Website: lowes
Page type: receipt
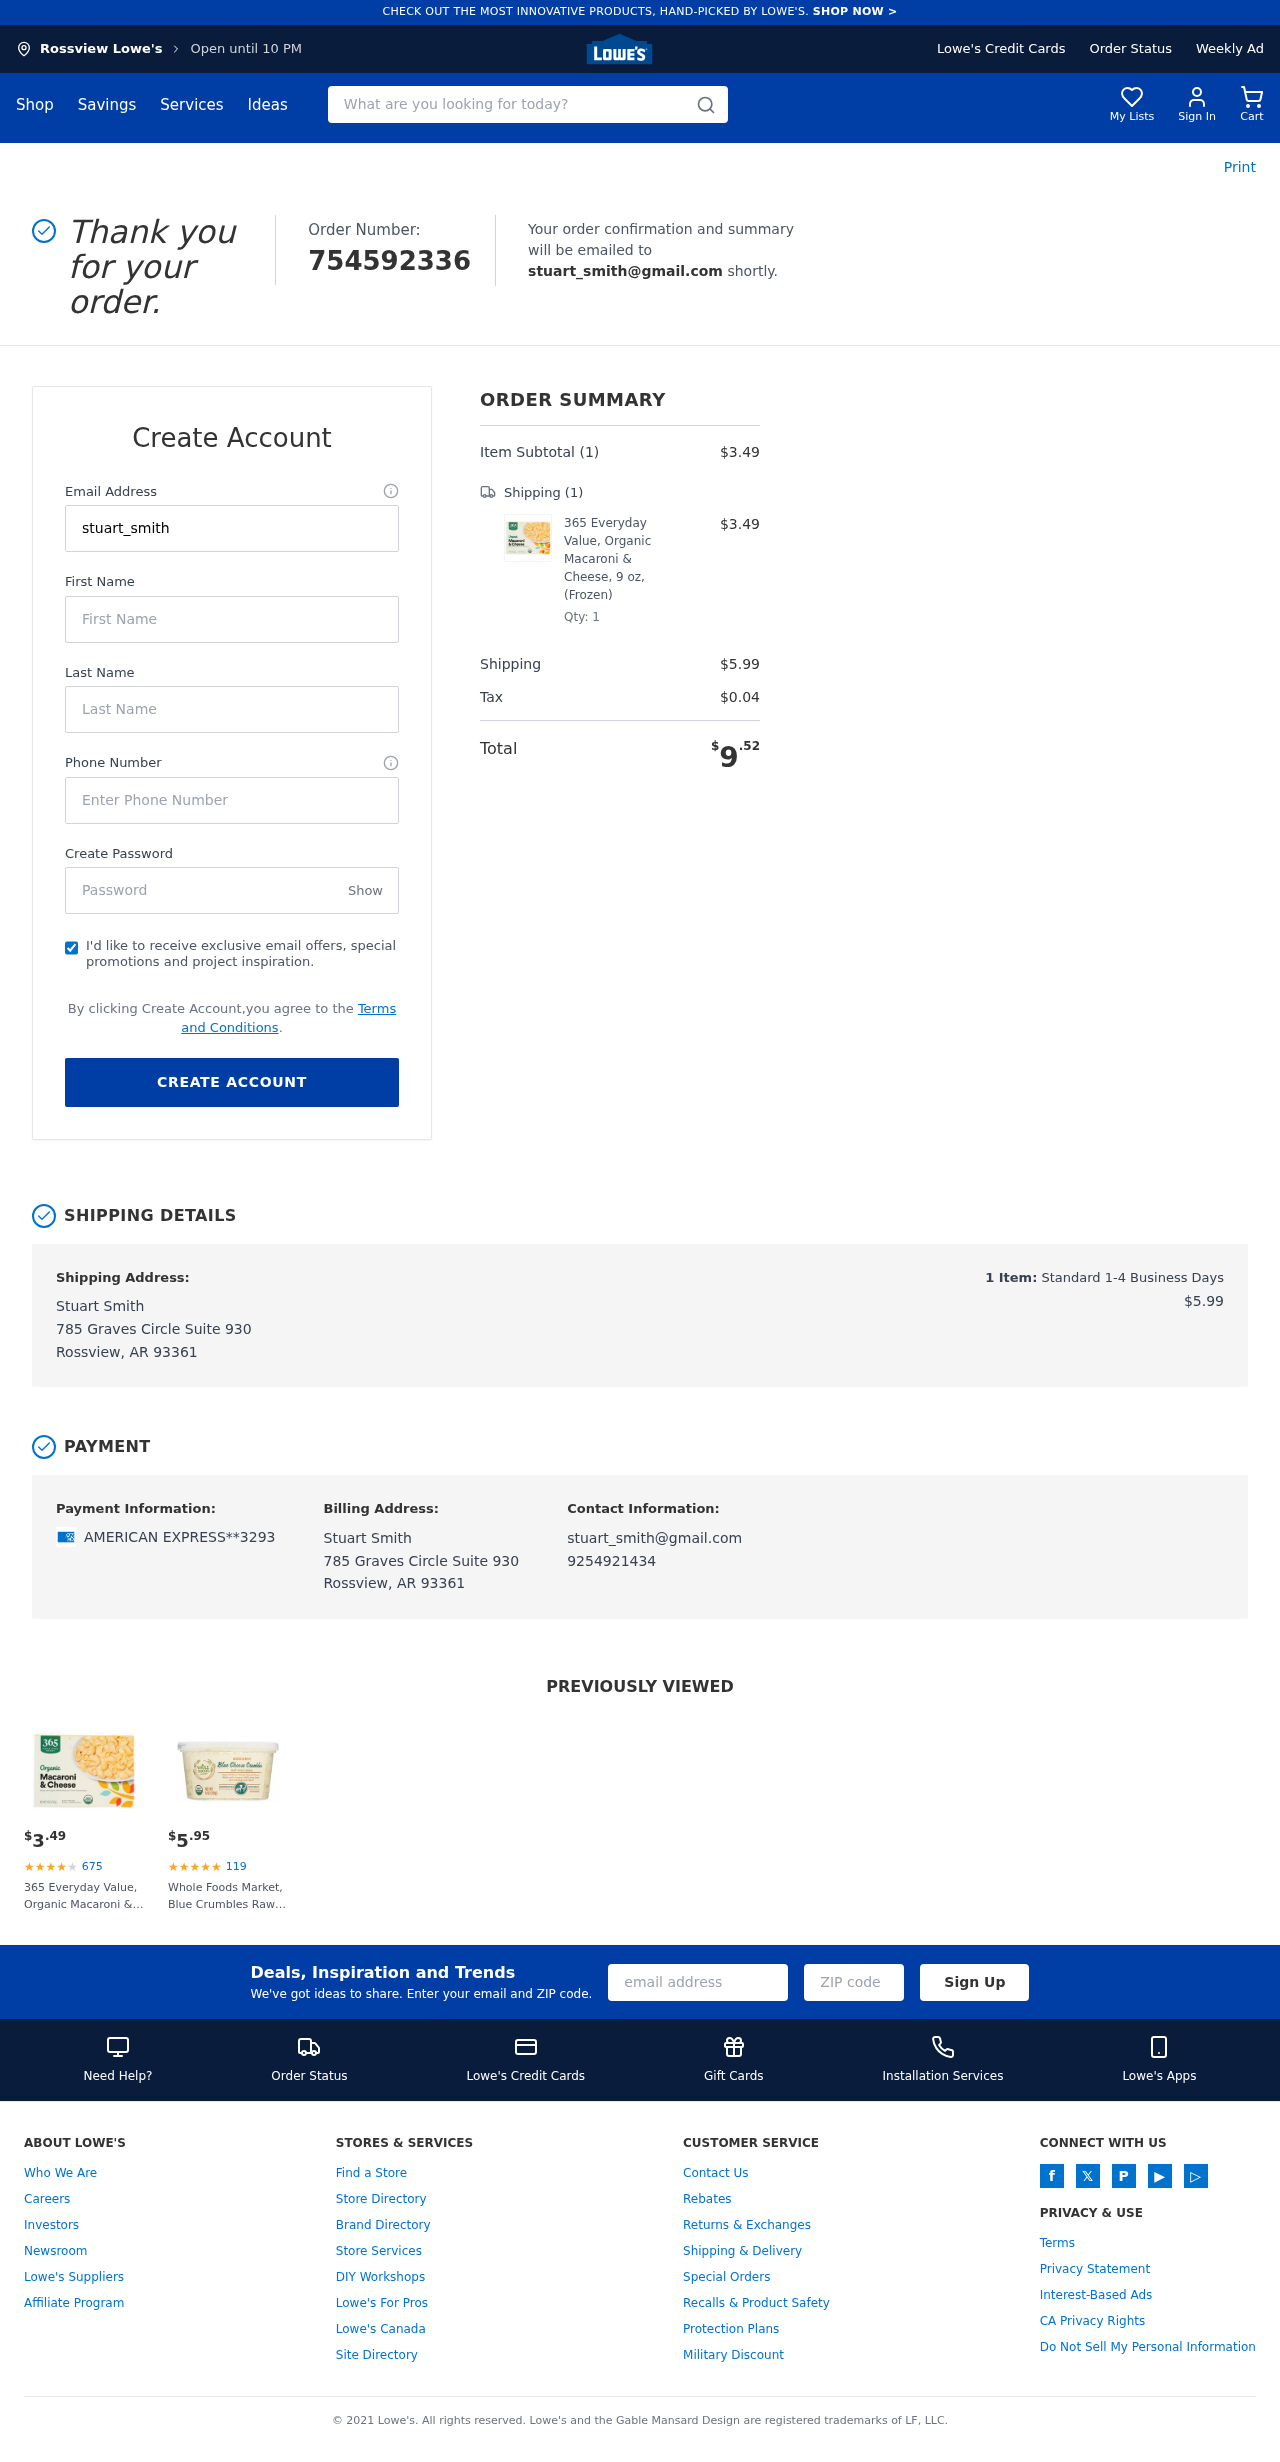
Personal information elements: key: PII_CARD_LAST4
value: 3293
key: PII_CARD_TYPE
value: AMERICAN EXPRESS
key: PII_CITY
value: Rossview
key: PII_EMAIL
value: stuart_smith@gmail.com
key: PII_FULLNAME
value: Stuart Smith
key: PII_PHONE
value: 9254921434
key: PII_STREET
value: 785 Graves Circle Suite 930
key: PII_FIRSTNAME
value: Stuart
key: PII_LASTNAME
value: Smith
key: PII_CITY_STATE_ZIP
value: Rossview, AR 93361
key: PII_FULLNAME2
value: Stuart Smith
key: PII_FULLNAME3
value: Stuart Smith
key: PII_FIRSTNAME2
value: Stuart
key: PII_FIRSTNAME3
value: Stuart
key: PII_LASTNAME2
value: Smith
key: PII_LASTNAME3
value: Smith
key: PII_FIRSTNAME_DERIVED
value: Stuart
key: PII_LASTNAME_DERIVED
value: Smith
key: PII_FULLNAME_DERIVED
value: Stuart Smith
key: PII_NAME_FULL_DERIVED
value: Stuart Smith
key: PII_STREET2
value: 785 Graves Circle Suite 930
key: PII_CITY_STATE_ZIP2
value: Rossview, AR 93361
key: PII_EMAIL2
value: stuart_smith@gmail.com
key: PII_EMAIL3
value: stuart_smith@gmail.com
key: PII_PHONE_LINE
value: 1434
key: PII_PHONE_SUFFIX
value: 1434
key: PII_PHONE2
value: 9254921434
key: PII_PHONE3
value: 9254921434
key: PII_PHONE_NUMERIC
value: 9254921434
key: PII_PHONE_LINE_NUMERIC
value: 1434
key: PII_PHONE_SUFFIX_NUMERIC
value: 1434
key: PII_PHONE2_NUMERIC
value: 9254921434
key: PII_PHONE3_NUMERIC
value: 9254921434
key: PII_PHONE_DIGITS
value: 9254921434
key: PII_PHONE_LAST4
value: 1434
Product elements: key: PRODUCT1_NAME
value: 365 Everyday Value, Organic Macaroni & Cheese, 9 oz, (Frozen)
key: PRODUCT1_PRICE
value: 3.49
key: PRODUCT1_QUANTITY
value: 1
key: PRODUCT2_NAME
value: Whole Foods Market, Blue Crumbles Raw, 6 Ounce
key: PRODUCT2_NUM_RATINGS
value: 119
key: PRODUCT2_PRICE
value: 5.95
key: PRODUCT1_PRICE2
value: $3.49
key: PRODUCT1_RATING2
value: ★
★
★
★
★
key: PRODUCT1_NUM_RATINGS2
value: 675
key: PRODUCT1_NAME2
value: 365 Everyday Value, Organic Macaroni & Cheese, 9 oz, (Frozen)
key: PRODUCT2_RATING
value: ★
★
★
★
★
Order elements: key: ORDER_ID
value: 754592336
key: ORDER_NUM_ITEMS
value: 1
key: ORDER_SUBTOTAL
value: $3.49
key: ORDER_NUM_ITEMS2
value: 1
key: ORDER_SHIPPING_COST
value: $5.99
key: ORDER_TAX
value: $0.04
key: ORDER_TOTAL
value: $9.52
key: ORDER_NUM_ITEMS3
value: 1
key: ORDER_SHIPPING_COST2
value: $5.99
Search elements: key: HEADER_SEARCH
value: What are you looking for today?